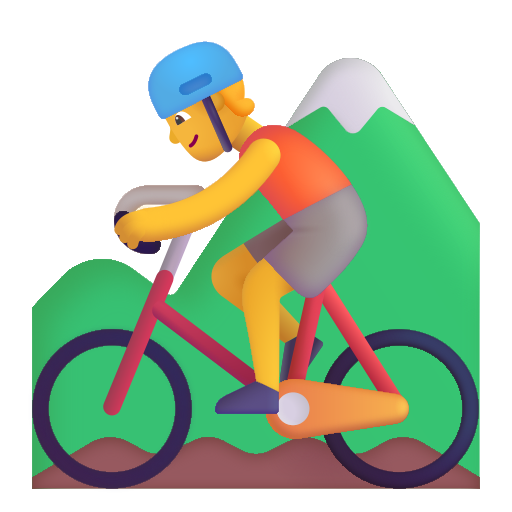
person mountain biking color default